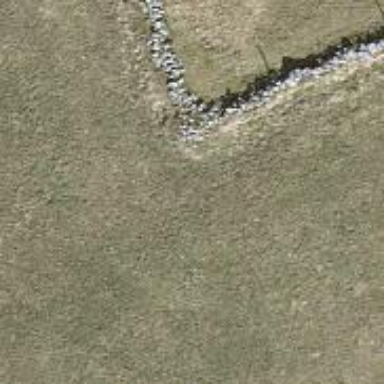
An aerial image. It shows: Wall made of dry stone.